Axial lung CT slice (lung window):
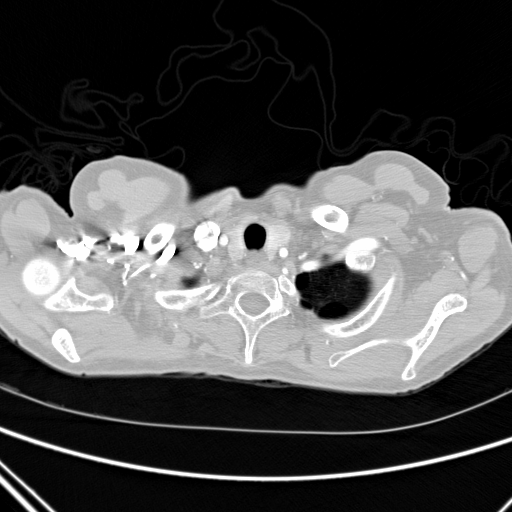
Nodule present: no